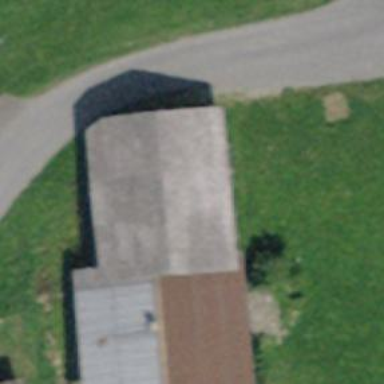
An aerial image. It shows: Barn.